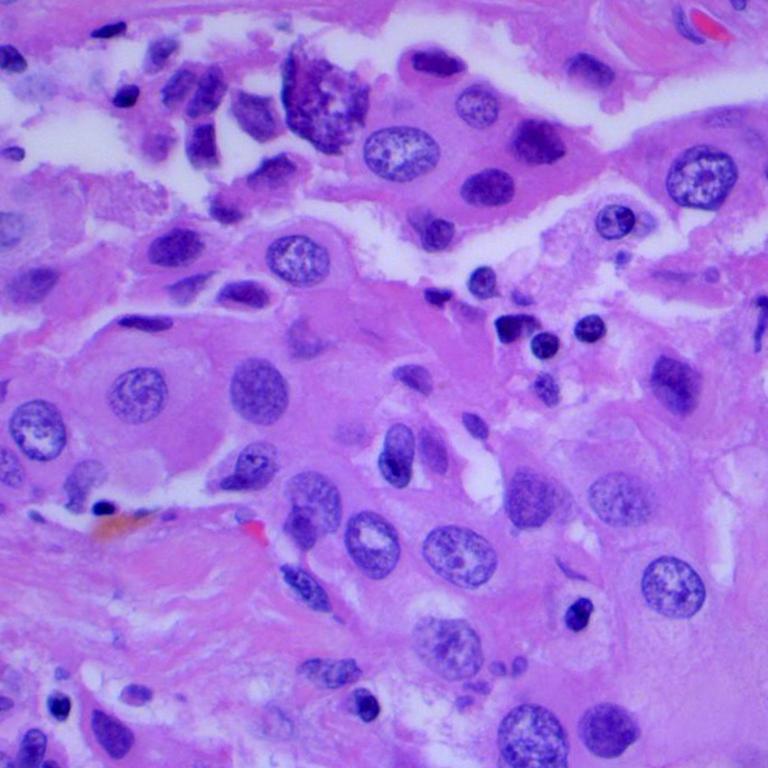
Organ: lung
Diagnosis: adenocarcinomas